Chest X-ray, AP view. Patient: 31 years old, sex M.
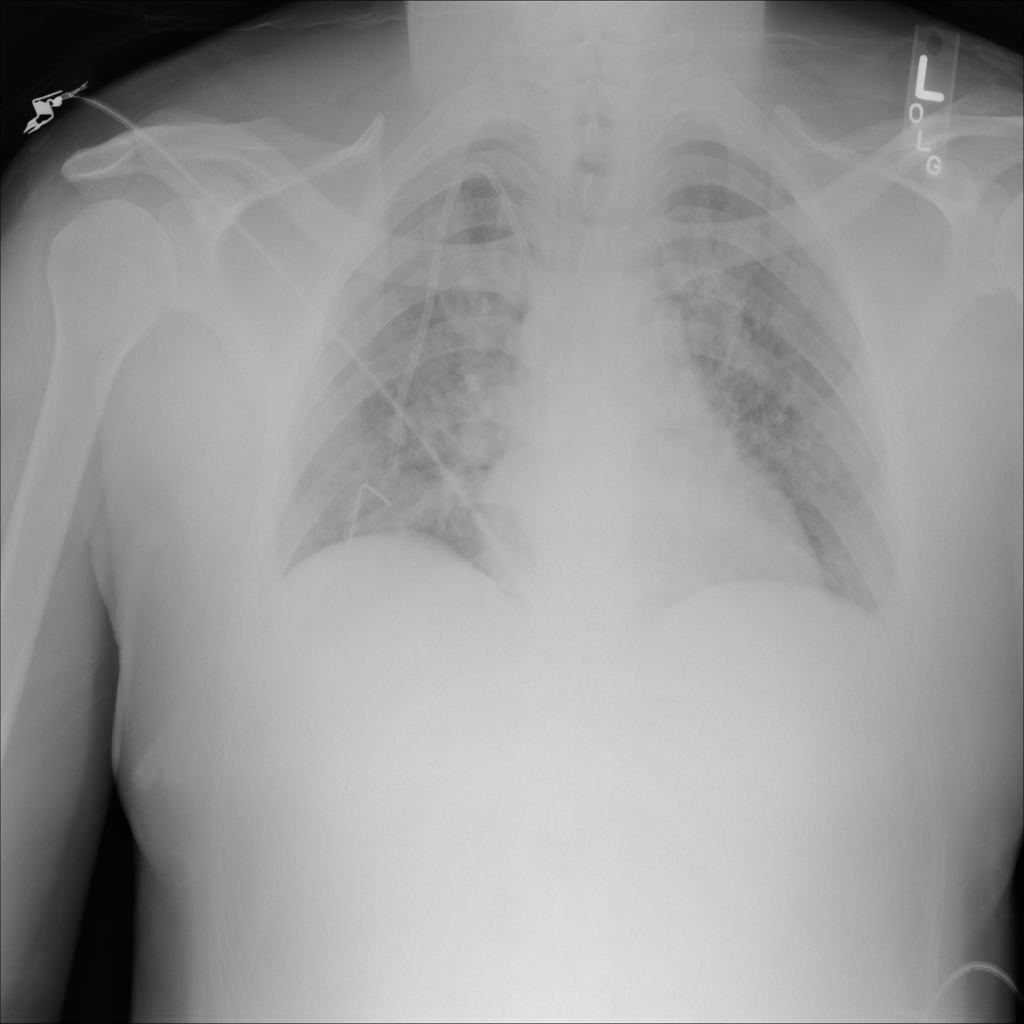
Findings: No Finding